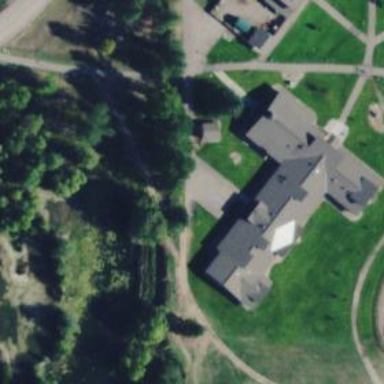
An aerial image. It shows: College building.